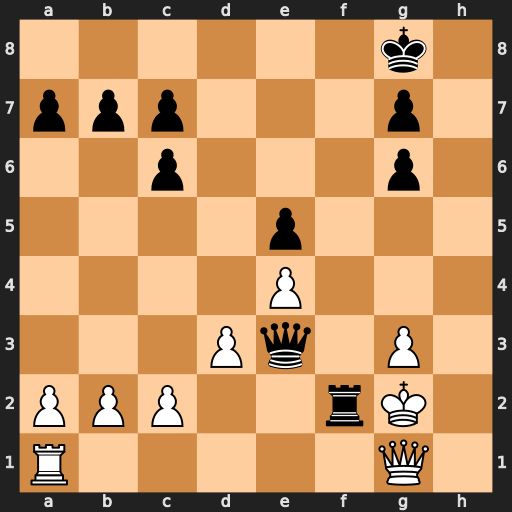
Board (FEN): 6k1/ppp3p1/2p3p1/4p3/4P3/3Pq1P1/PPP2rK1/R5Q1
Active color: w
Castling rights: -
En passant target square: -
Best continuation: Qxf2 Qxf2+ Kxf2